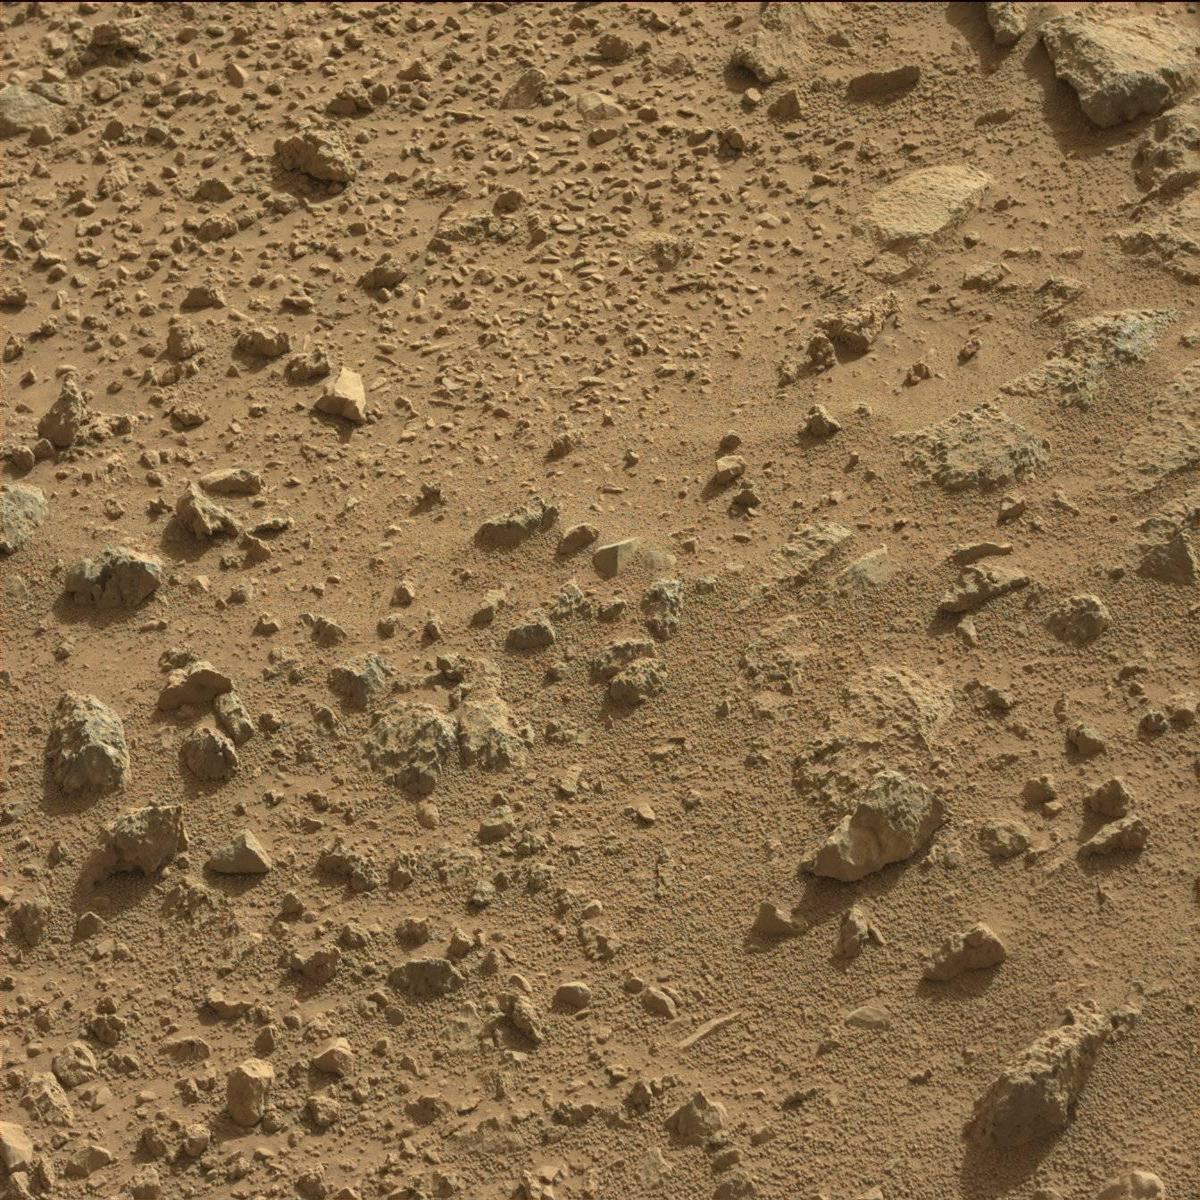
Terrain classes present: Bedrock, Rock, Sand / Soil